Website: macys
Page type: billing-address
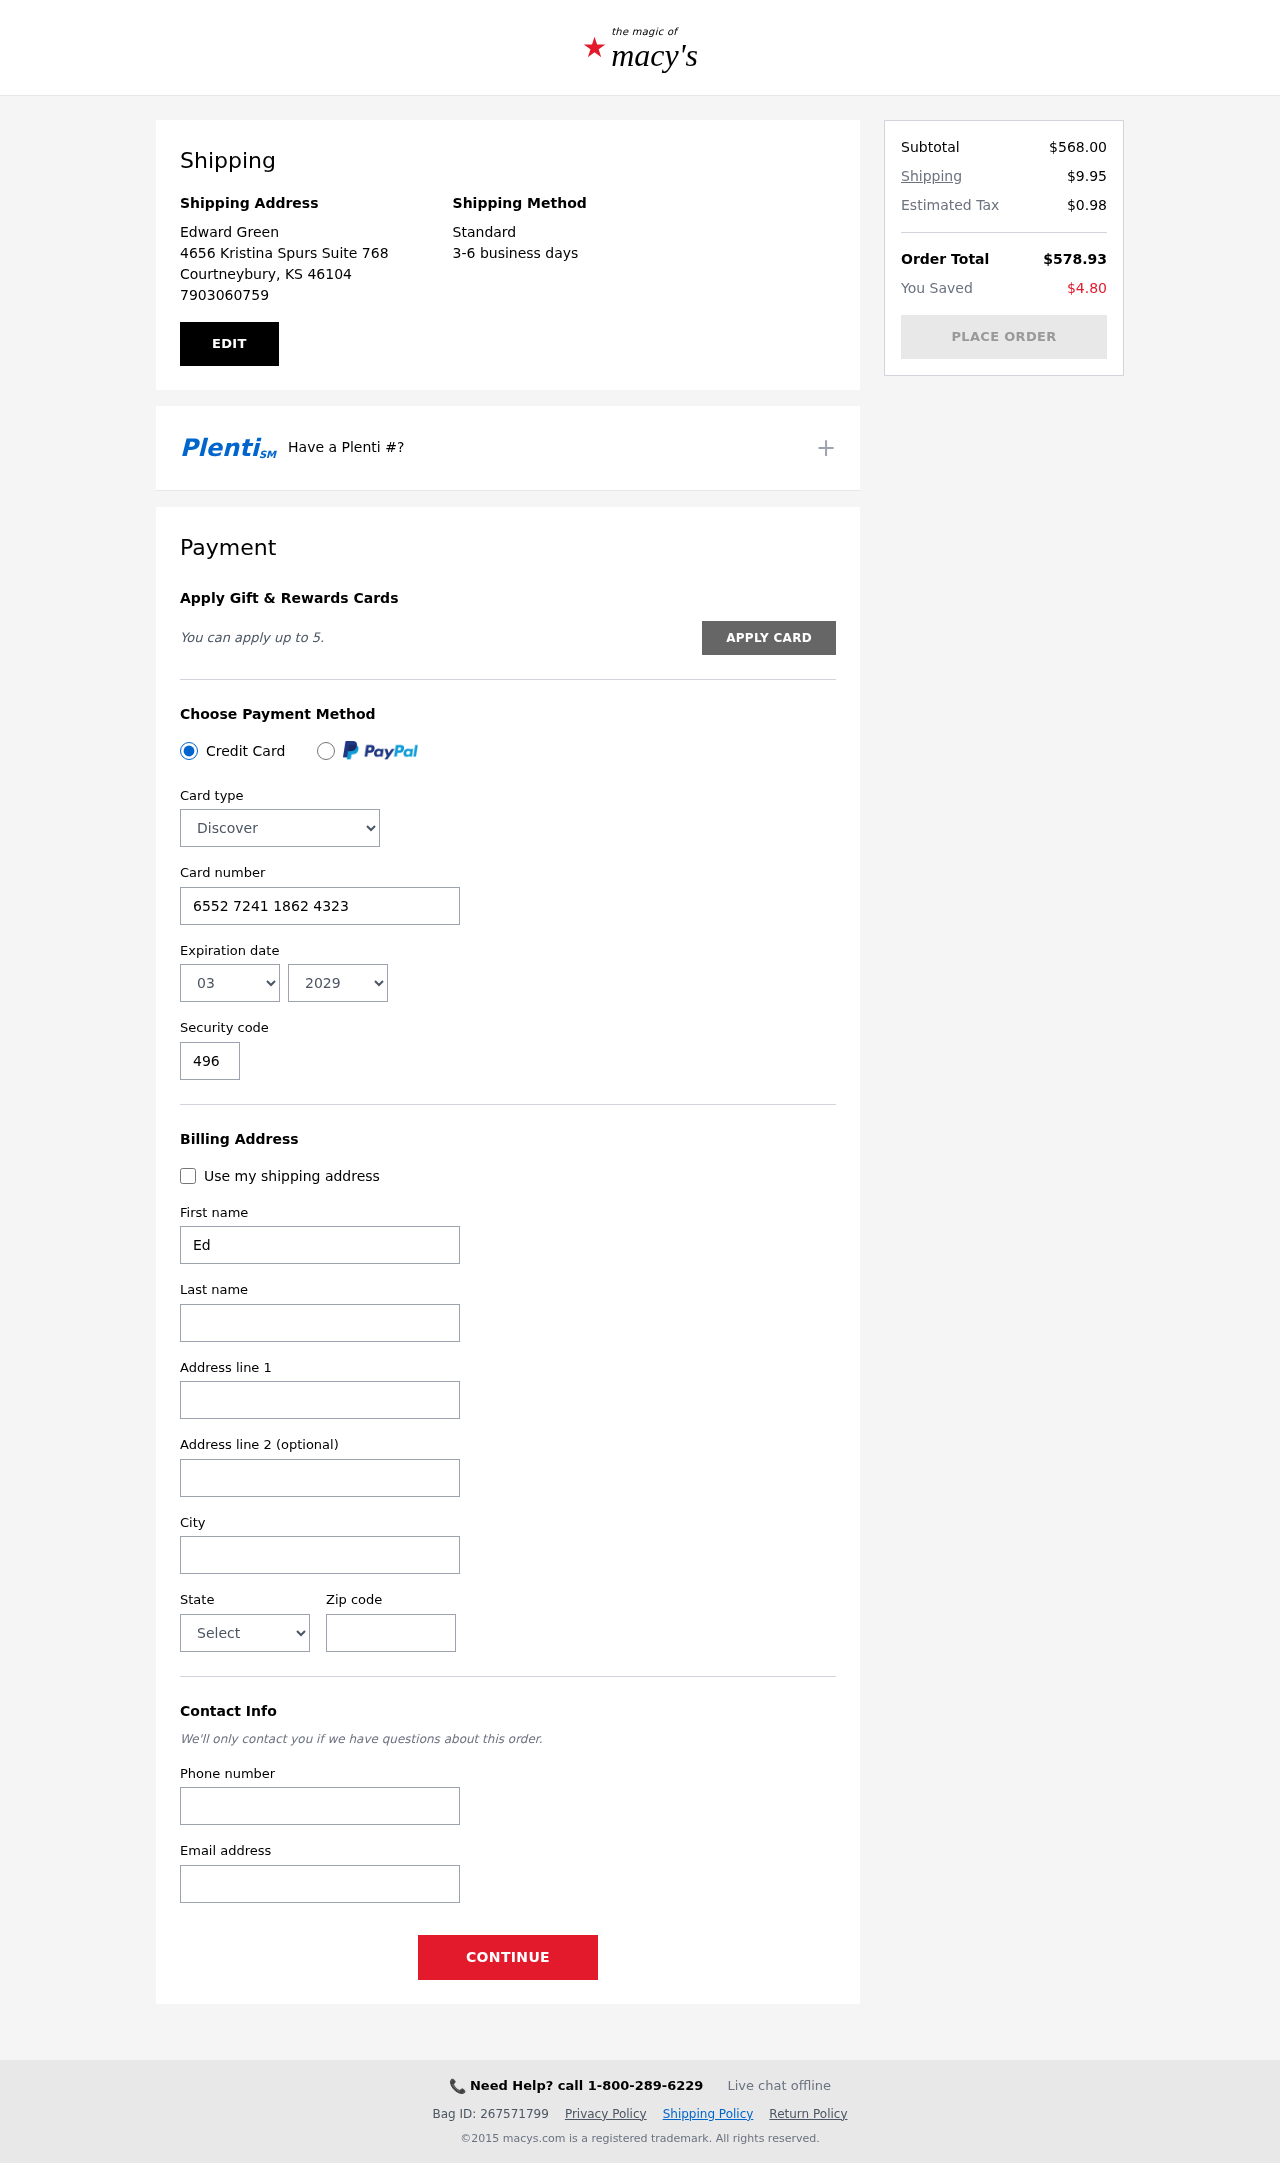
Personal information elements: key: PII_CARD_CVV
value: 496
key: PII_CARD_EXPIRY_MONTH
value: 03
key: PII_CARD_EXPIRY_YEAR
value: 29
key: PII_CARD_NUMBER
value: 6552 7241 1862 4323
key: PII_CARD_TYPE
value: Discover
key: PII_CITY
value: Courtneybury
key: PII_CITY_STATE_ZIP
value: Courtneybury, KS 46104
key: PII_EMAIL
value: edward.green@yahoo.com
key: PII_FIRSTNAME
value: Edward
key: PII_FULLNAME
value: Edward Green
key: PII_LASTNAME
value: Green
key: PII_PHONE
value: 7903060759
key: PII_POSTCODE
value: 46104
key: PII_STATE
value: Kansas
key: PII_STREET
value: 4656 Kristina Spurs Suite 768
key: PII_STREET2
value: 0992 Huff Squares
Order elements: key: ORDER_SUBTOTAL
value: $568.00
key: ORDER_SHIPPING_COST
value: $9.95
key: ORDER_TAX
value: $0.98
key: ORDER_TOTAL
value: $578.93
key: ORDER_SAVINGS
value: $4.80